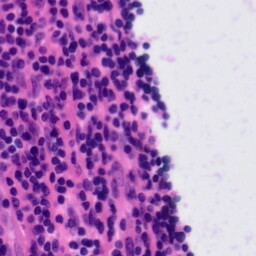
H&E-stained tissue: Tonsil